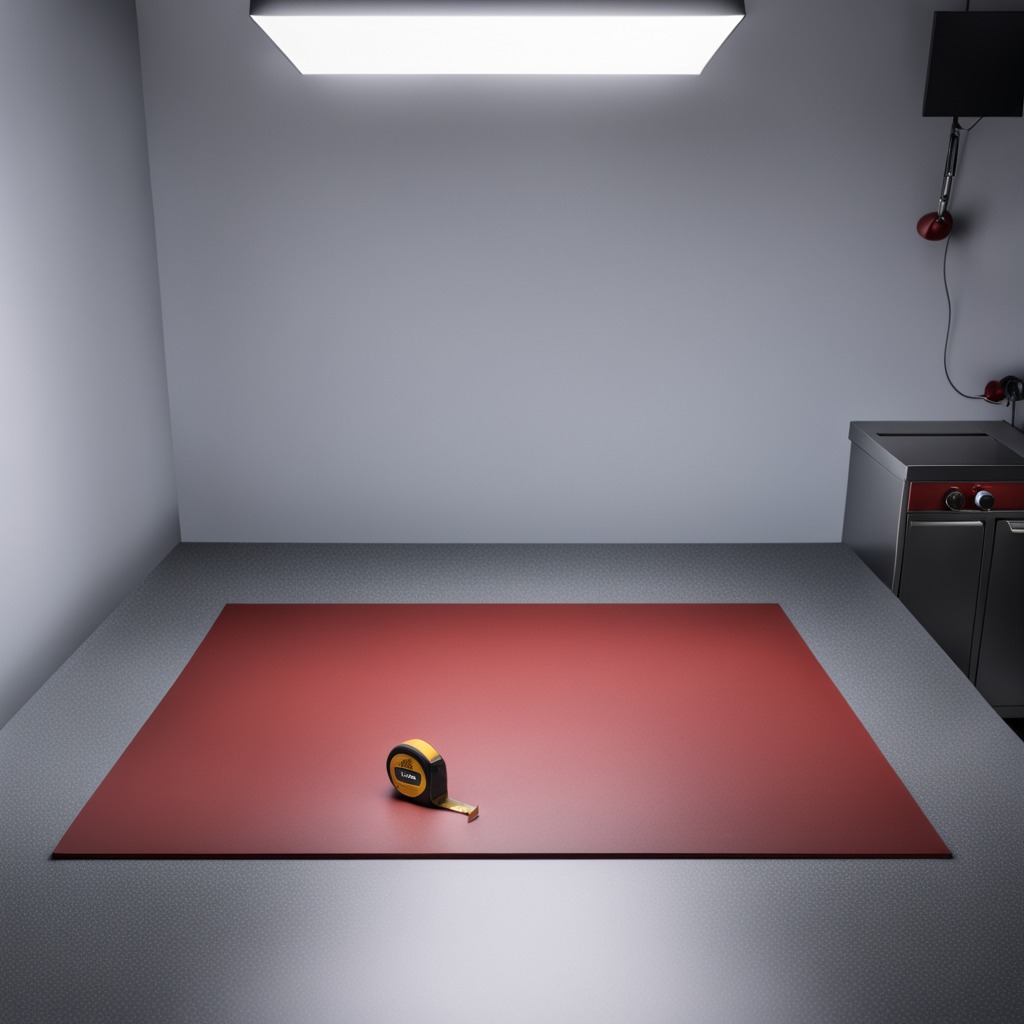
A measuring tape is lying on a clean granite tabletop covered with a red rubber mat inside a workshop under bright overhead lighting crisp shadows high clarity worn but beneath the mat